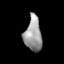
Tissue: lung
Cell type: Epithelial cells
Senescence score: 0.2113
Nuclear area (px): 577
Mean DAPI intensity: 156.116